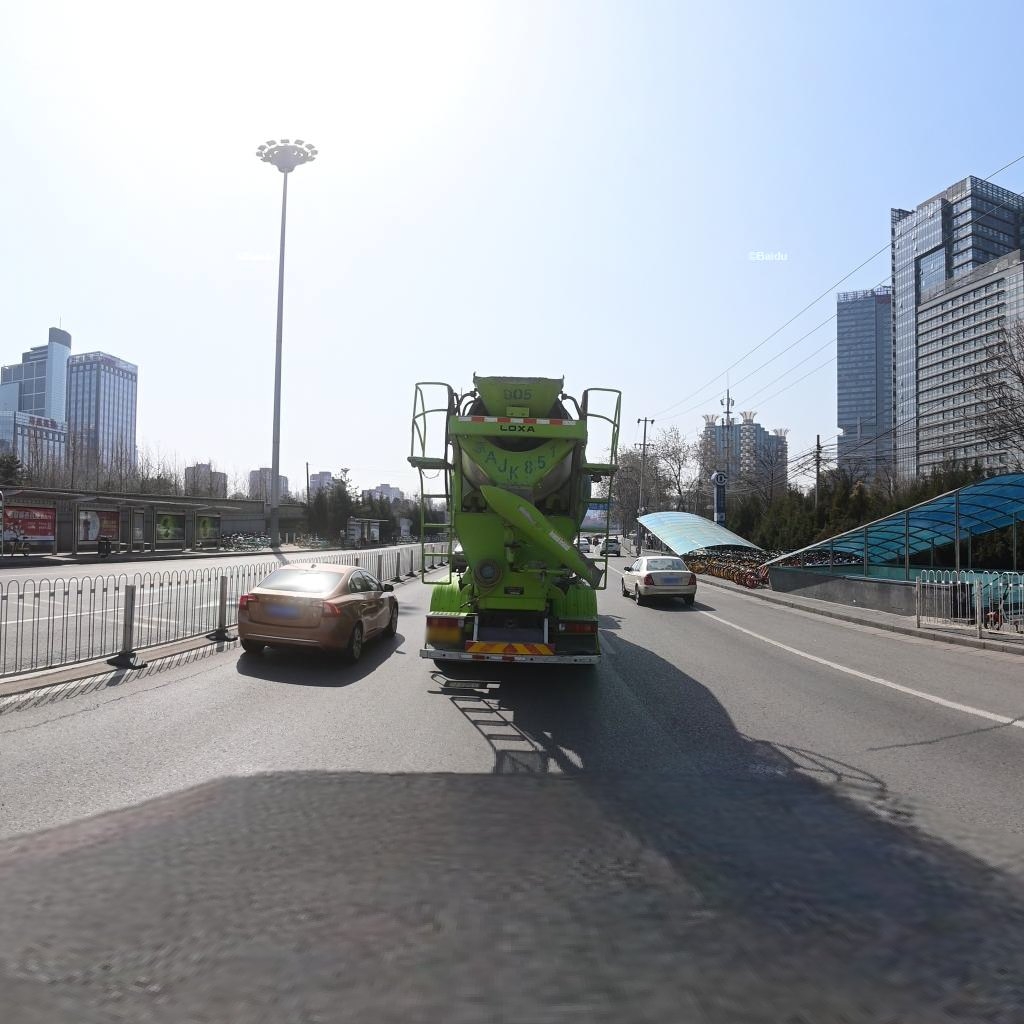
Region: Chaoyang
Road damage annotations: transverse patch, longitudinal crack